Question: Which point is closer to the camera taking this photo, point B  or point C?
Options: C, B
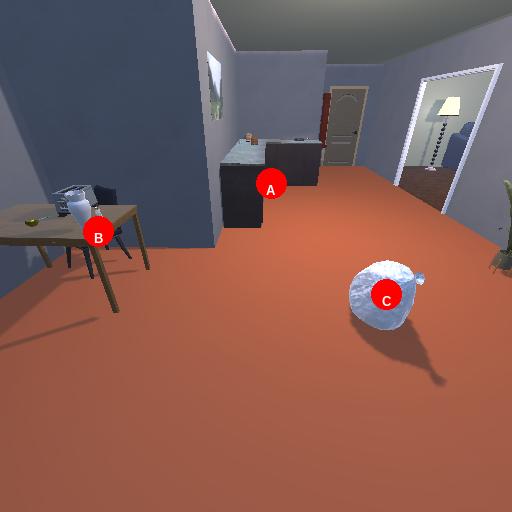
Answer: C